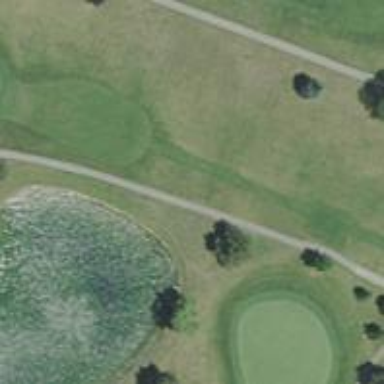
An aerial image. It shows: Pathway for golfing.